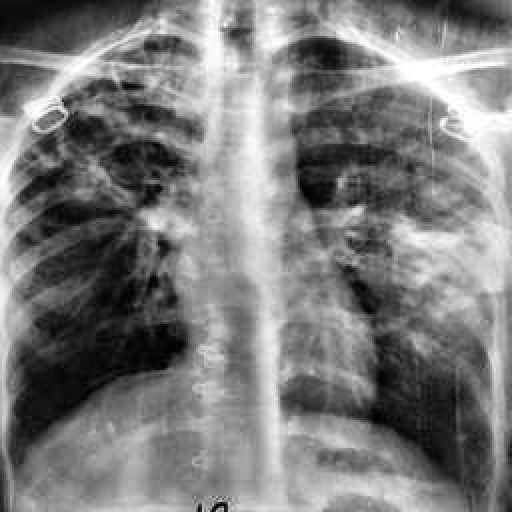
Finding: TUBERCULOSIS